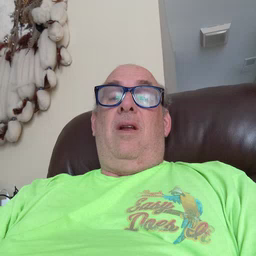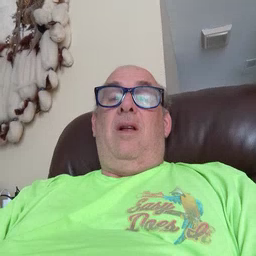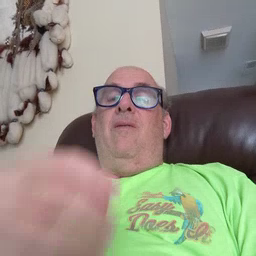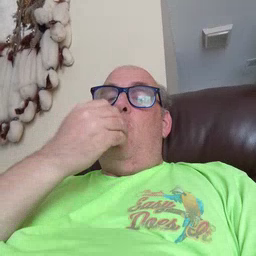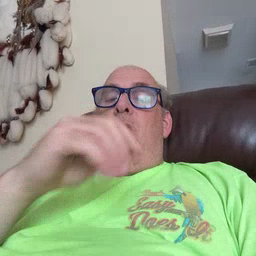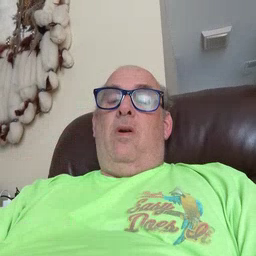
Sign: food